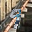
Label: 9